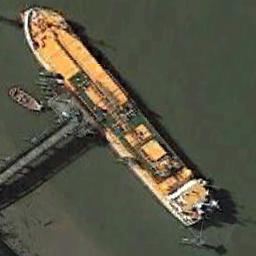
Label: ship